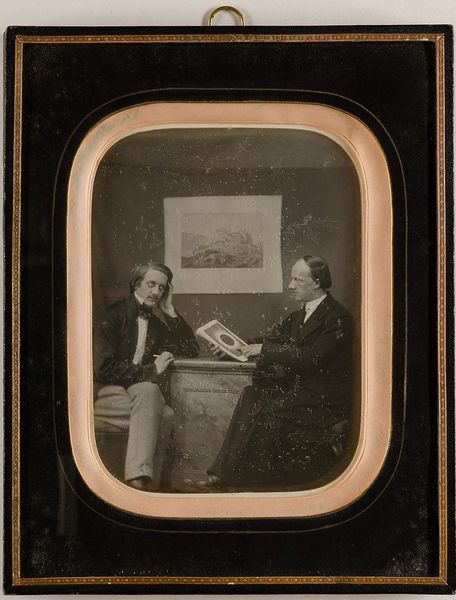
Titel: Dr.phil. Johann Nikolaus Bartels (1829-1902) und der Astronom Julius Schmidt (1825-1884), Direktor der Sternwarte von Athen
Künstler: Wilhelm Breuning
Standort: Hamburg
Institution: Museum für Kunst und Gewerbe Hamburg
Schlagwörter: mann, kleidung, figur, person, lehrer, robe, foto, fotografie, photographie, doppelbildnis, doppelportrait, philosoph, komponist, photo, gelehrter, astronomie, astronom, lichtbild, daguerreotypie, historische, bildwerke, geologe, angewandte und bildende kunst, hessische systematik, persönlichkeit, porträtfotografie, porträtphotographie, doppelporträt